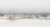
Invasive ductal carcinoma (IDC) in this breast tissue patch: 0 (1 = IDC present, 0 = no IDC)